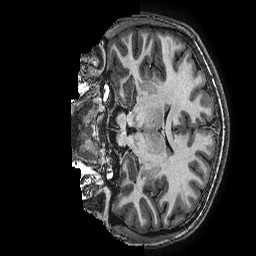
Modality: T1w
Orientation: coronal
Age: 16
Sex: female
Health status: ill
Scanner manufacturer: ge
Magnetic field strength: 3 T
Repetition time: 0.00766 s
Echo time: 0.003476 s